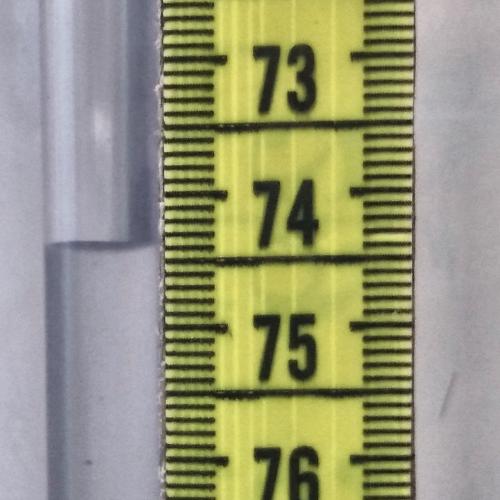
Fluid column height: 74.4 cm